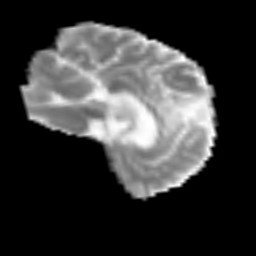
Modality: MD
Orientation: sagittal
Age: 74
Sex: female
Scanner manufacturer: siemens
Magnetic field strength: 3 T
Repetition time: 3.2 s
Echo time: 0.081 s